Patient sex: F
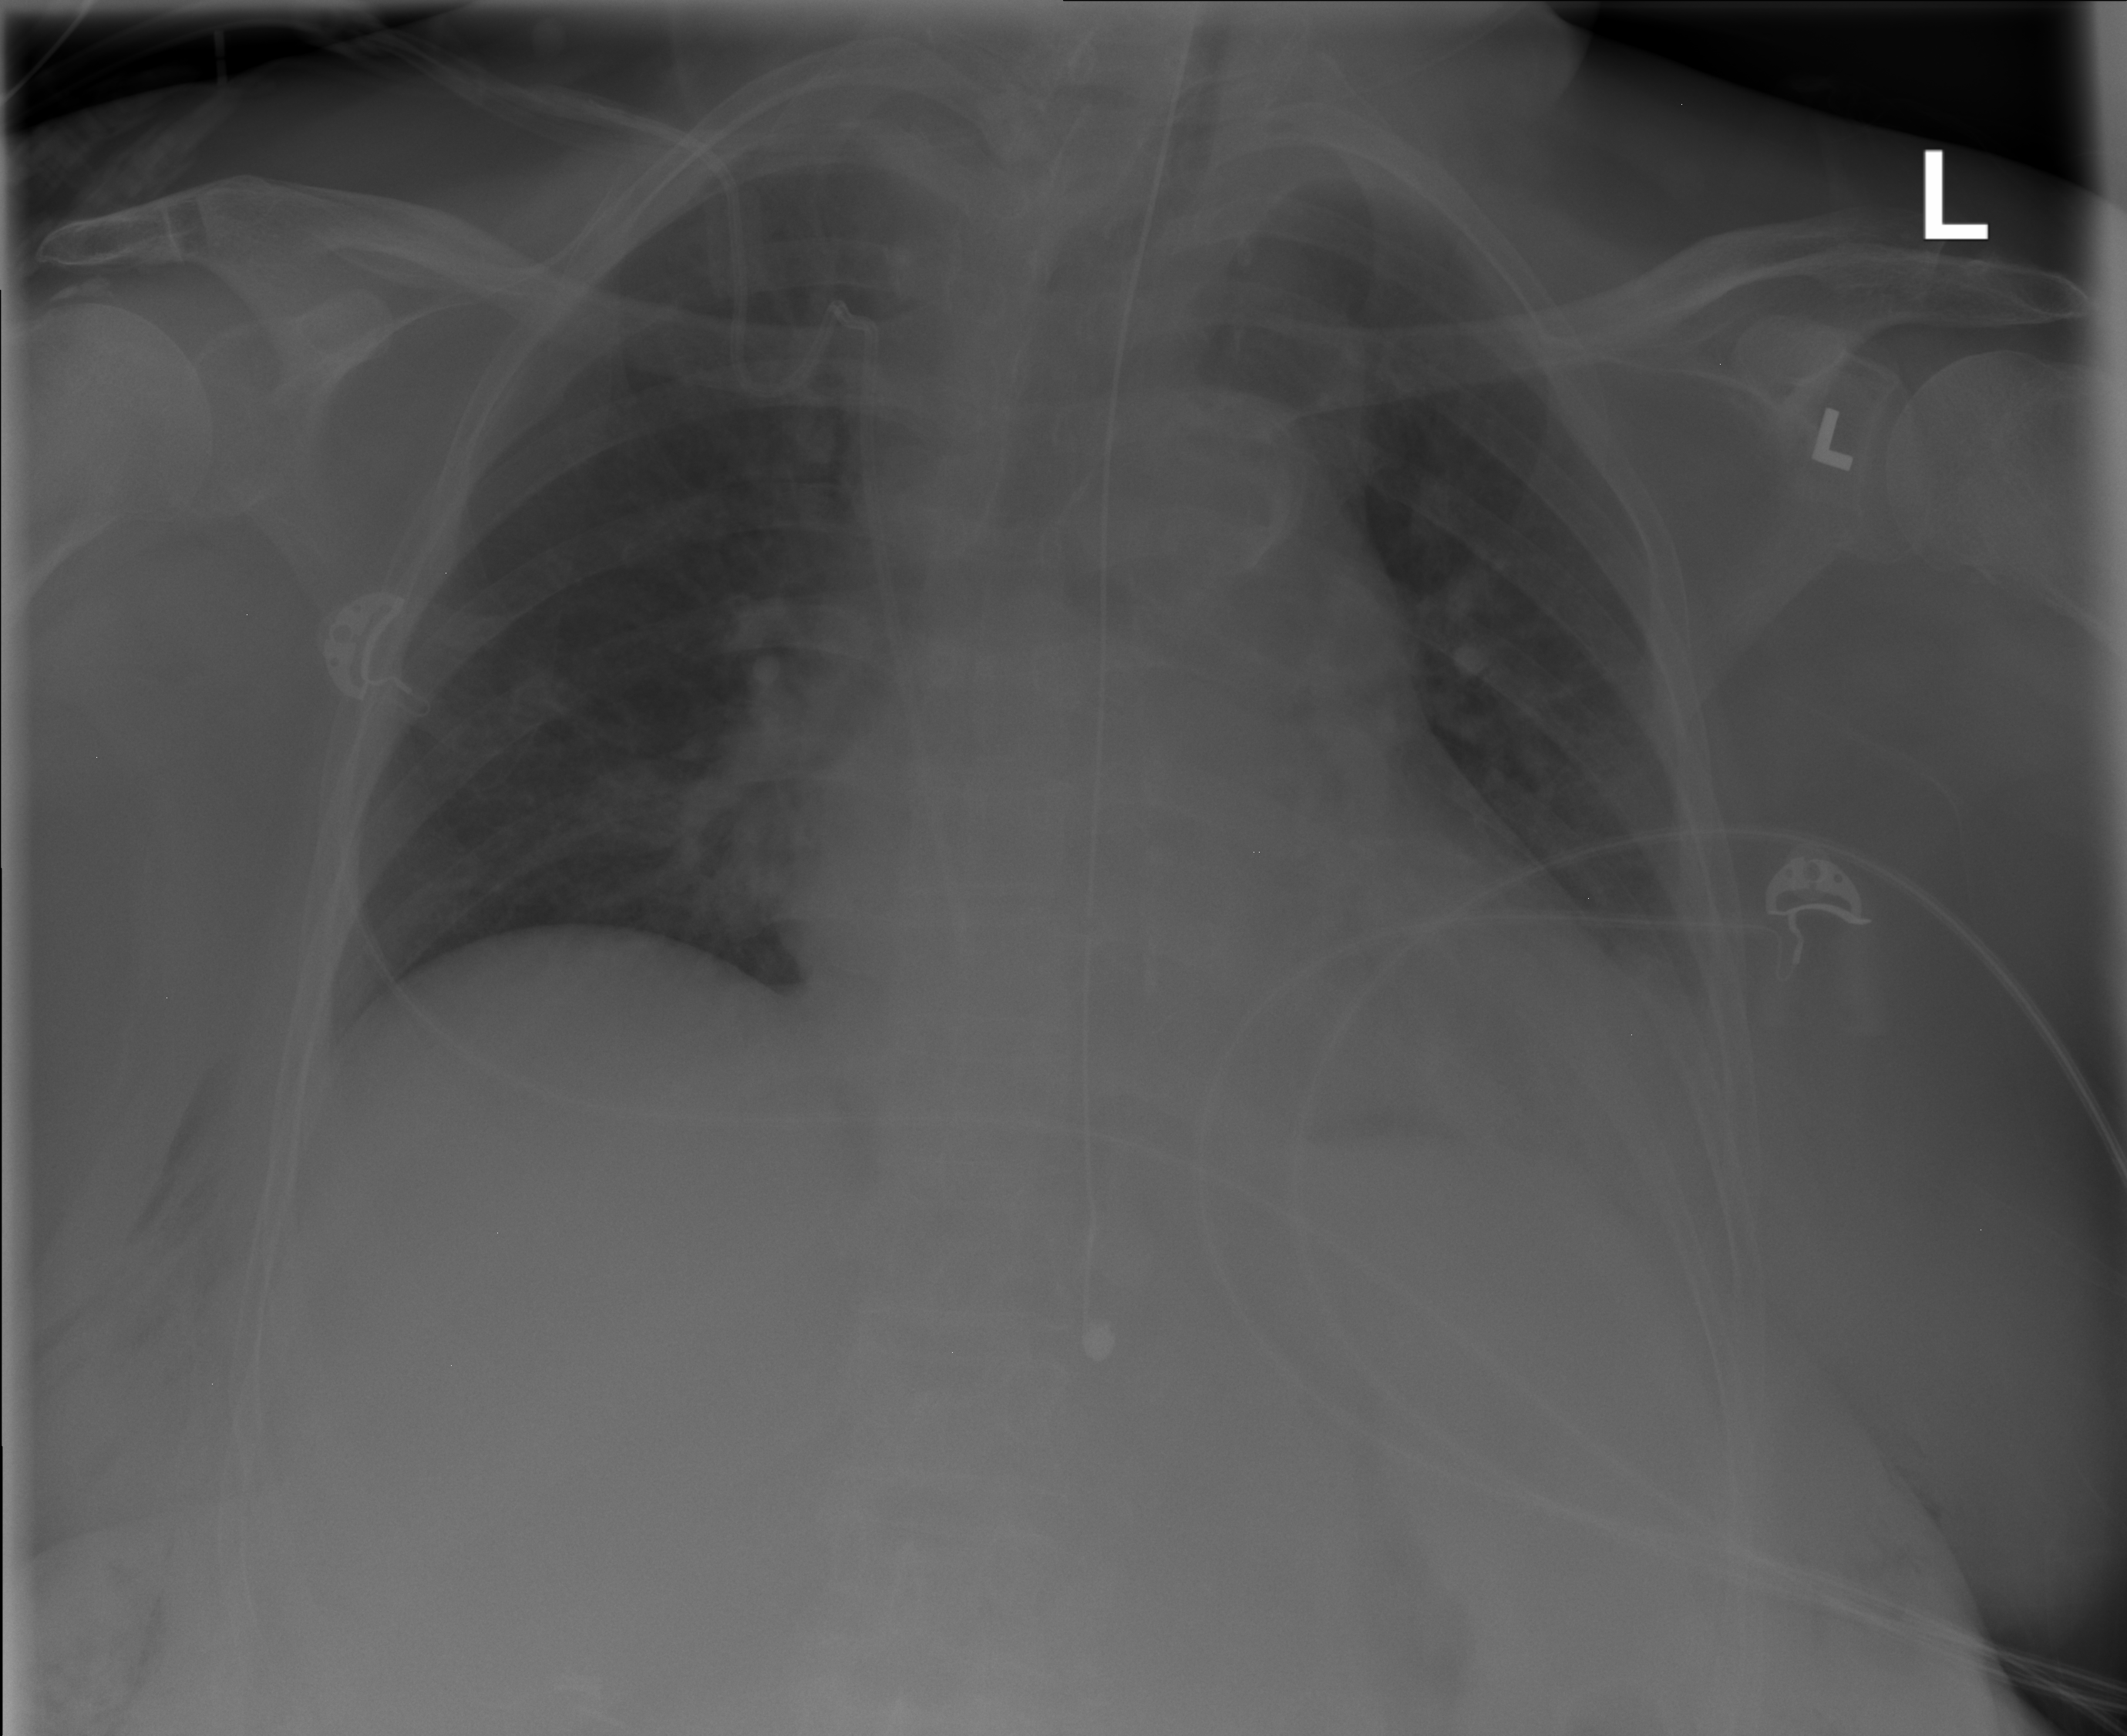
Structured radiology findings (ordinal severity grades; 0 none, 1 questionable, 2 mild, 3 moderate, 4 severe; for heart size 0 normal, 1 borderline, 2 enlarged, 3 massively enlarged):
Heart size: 2
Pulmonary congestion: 0
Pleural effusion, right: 0
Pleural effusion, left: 0
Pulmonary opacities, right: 0
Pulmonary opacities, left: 0
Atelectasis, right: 0
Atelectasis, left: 2